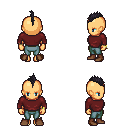
a pixel art fantasy rpg character, female body template, human, tanned skin, maroon long-sleeve shirt, teal pants, raven mohawk hairstyle, bracelets, brown shoes, four views (front, back, left, right), 2x2 character sprite sheet, small pixel art, hard edges, no anti-aliasing